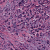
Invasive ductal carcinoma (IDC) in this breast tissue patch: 1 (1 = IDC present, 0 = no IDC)